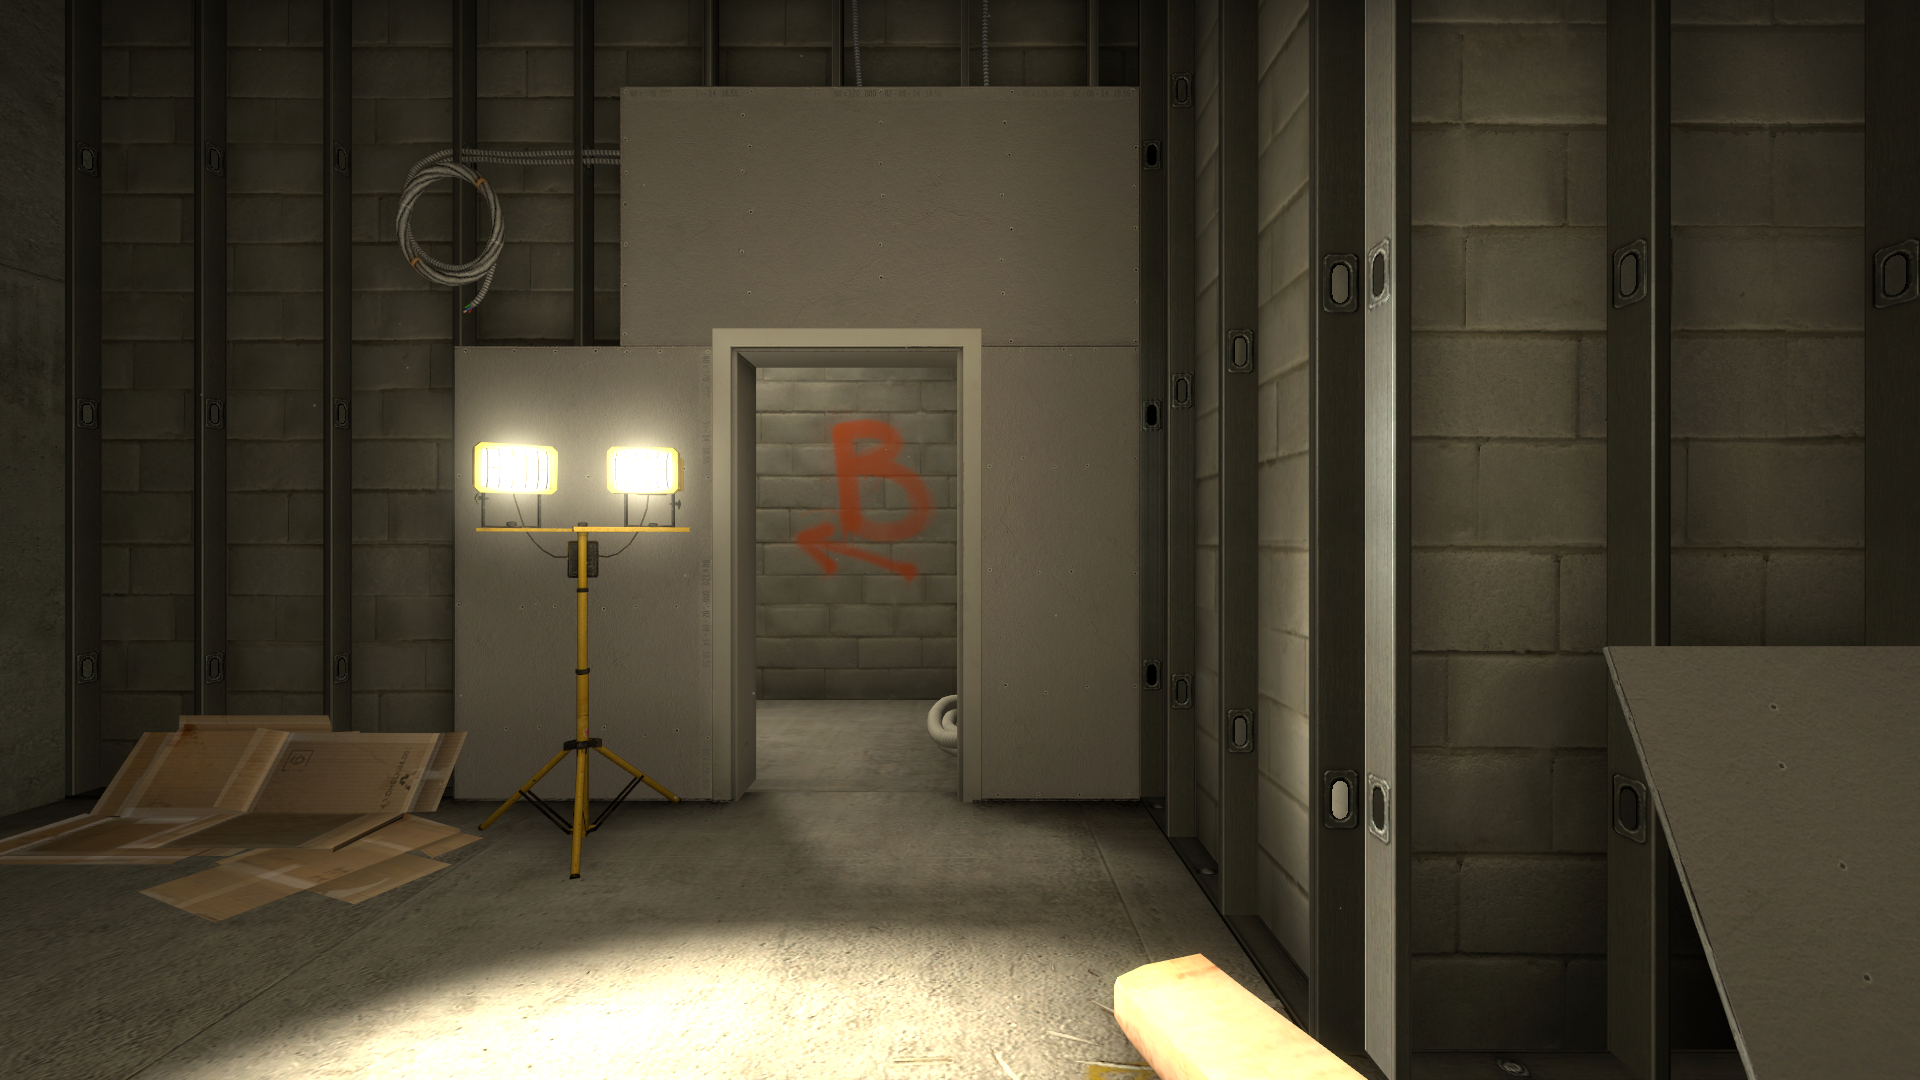
Map: de_vertigo